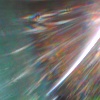
Label: sunburn